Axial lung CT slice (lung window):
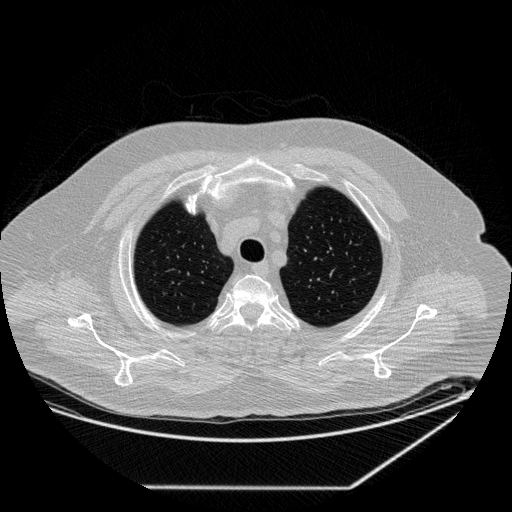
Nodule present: no